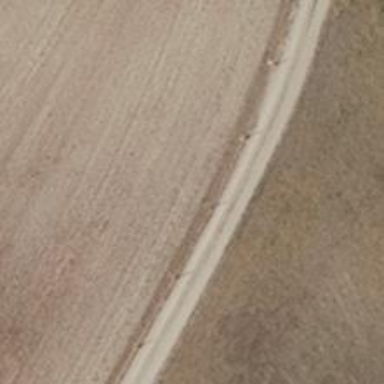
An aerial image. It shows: Sandy track road with grade3 tracktype.